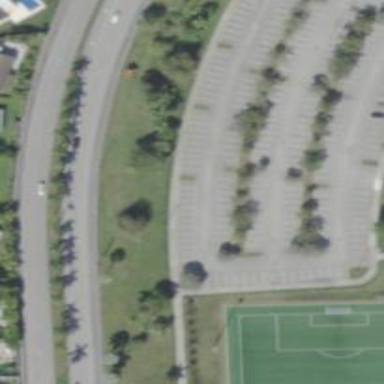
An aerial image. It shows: Parking area.